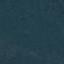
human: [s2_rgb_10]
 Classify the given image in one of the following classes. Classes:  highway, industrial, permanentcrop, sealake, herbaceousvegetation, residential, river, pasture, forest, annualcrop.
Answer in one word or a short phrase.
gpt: Forest